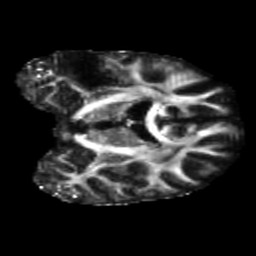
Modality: FA
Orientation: coronal
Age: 47
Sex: male
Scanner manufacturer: siemens
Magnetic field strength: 3 T
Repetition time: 5.47 s
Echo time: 0.0854 s